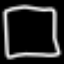
Label: square